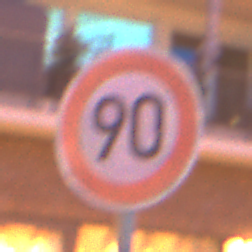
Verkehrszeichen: Geschwindigkeit90
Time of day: Night
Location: Outdoor (Urban)
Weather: PartlyCloudy
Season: NotSpecified
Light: Artificial